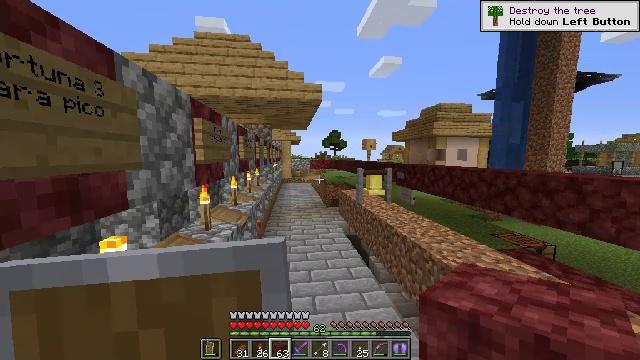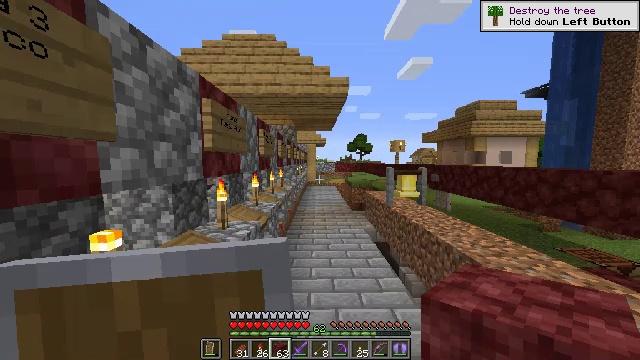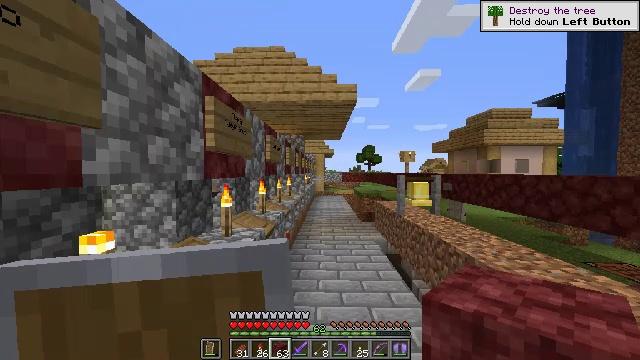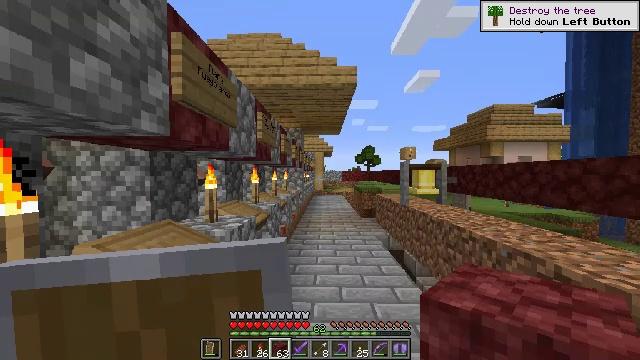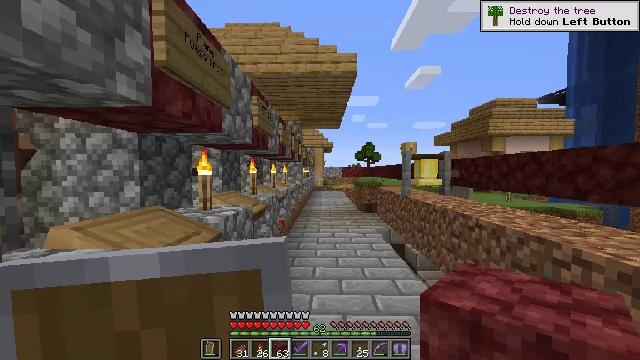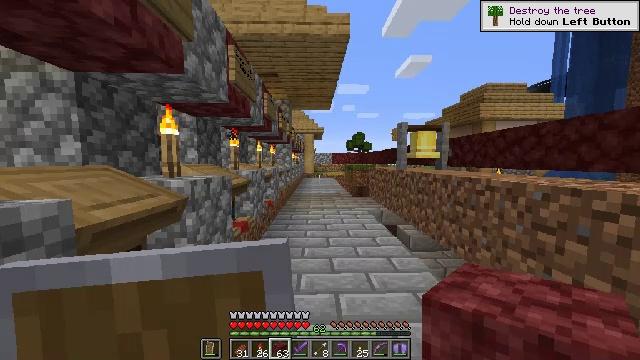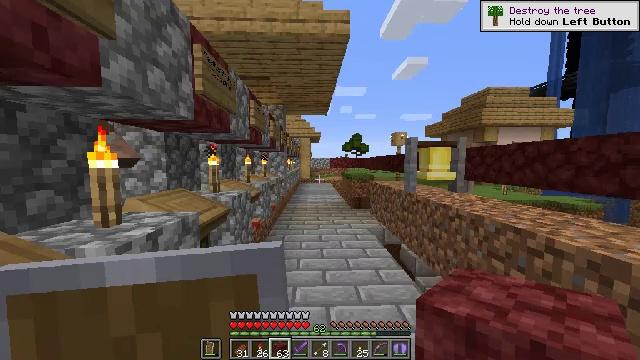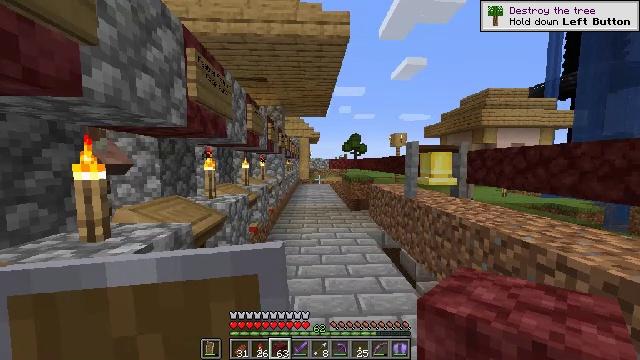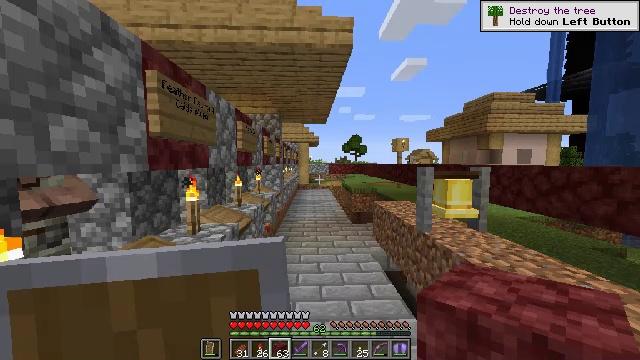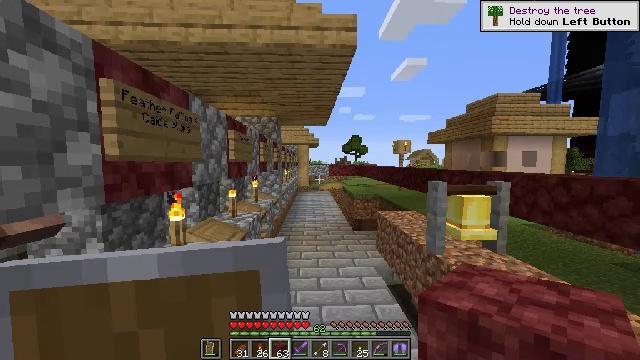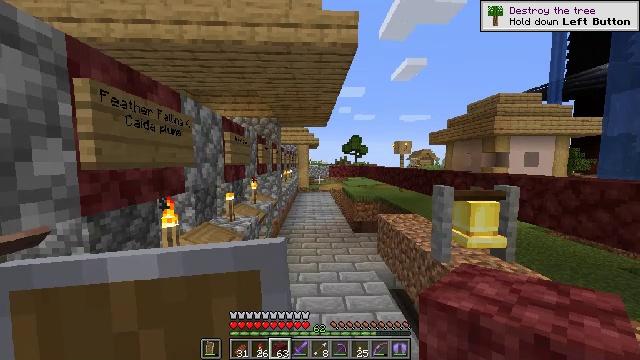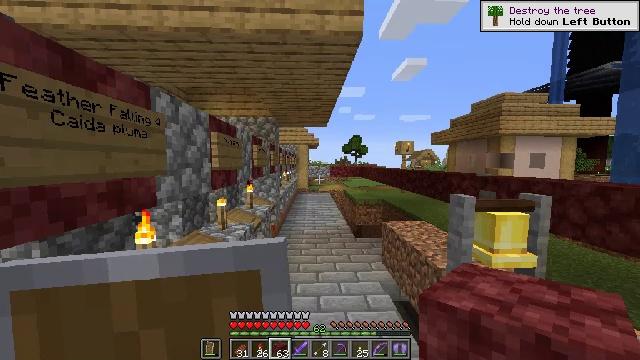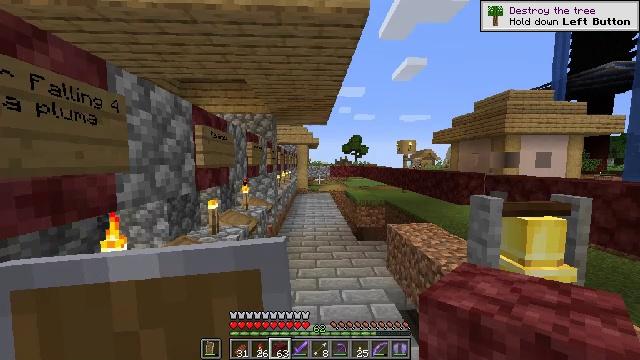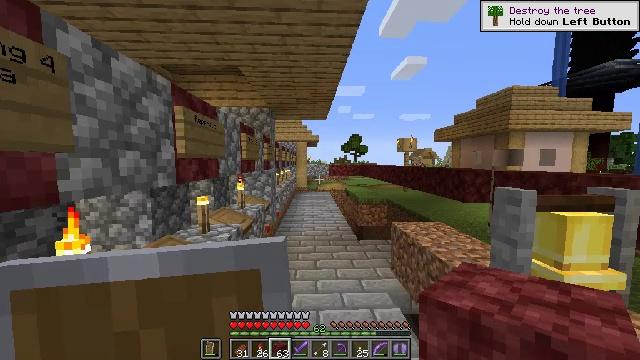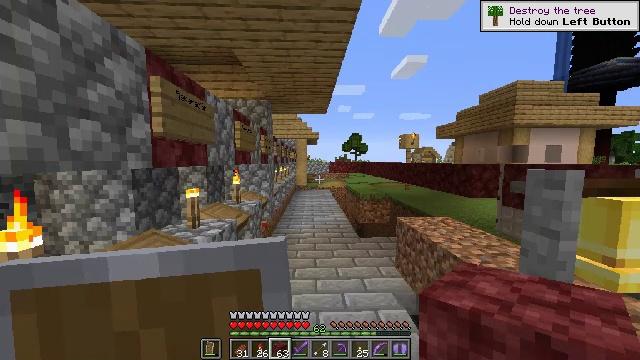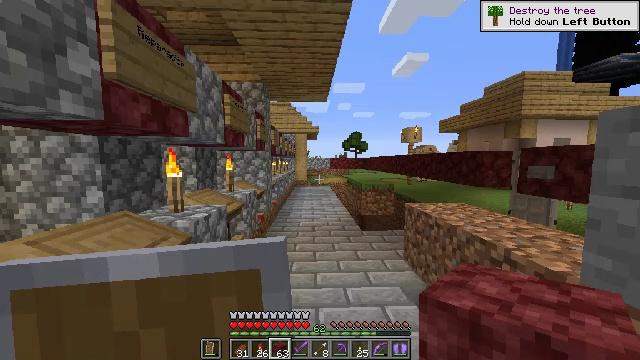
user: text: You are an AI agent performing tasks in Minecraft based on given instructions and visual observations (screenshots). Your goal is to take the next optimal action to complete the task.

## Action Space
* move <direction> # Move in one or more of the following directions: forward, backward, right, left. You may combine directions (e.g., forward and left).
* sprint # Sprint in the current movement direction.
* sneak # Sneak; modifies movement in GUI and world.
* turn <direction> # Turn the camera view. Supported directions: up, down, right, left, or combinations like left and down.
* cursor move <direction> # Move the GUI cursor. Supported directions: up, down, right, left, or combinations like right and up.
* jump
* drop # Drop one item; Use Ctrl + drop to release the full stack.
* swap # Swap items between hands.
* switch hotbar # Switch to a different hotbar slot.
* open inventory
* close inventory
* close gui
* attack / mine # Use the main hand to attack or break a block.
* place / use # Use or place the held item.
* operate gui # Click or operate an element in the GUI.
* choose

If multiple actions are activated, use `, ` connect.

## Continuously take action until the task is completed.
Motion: motion action
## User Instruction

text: Make a slime block by placing slimeballs in the crafting table.
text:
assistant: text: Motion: move forward, turn left and up, jump
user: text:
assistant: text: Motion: move forward, turn left and up, jump
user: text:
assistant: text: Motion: move forward, jump
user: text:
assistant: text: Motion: move forward, jump
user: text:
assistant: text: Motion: move forward, turn right and down, jump
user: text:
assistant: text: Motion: move forward, jump
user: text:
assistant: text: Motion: move forward, jump
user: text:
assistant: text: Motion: move forward, jump
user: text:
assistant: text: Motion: move forward, jump
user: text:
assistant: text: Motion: move forward, jump
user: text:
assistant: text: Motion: move forward, jump
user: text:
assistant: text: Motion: move forward, jump
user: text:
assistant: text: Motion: move forward, jump
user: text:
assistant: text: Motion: move forward, jump
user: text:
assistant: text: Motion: move forward, jump
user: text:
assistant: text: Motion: move forward, jump
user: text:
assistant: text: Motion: move forward, jump
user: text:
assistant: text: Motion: move forward, turn right and down, jump
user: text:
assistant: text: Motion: move forward, turn right and down, jump
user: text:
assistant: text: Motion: move forward and move left, turn right, jump
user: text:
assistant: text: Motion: move forward and move left, turn right
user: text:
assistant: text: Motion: move forward and move left, turn right
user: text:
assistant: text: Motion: move forward and move left, turn right
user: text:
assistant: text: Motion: move forward and move left, turn right
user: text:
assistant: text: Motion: move forward and move left, turn right
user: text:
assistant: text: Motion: turn right, open inventory
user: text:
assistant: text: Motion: open inventory
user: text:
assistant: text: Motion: turn right
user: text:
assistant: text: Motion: turn right
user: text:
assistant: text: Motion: turn up